Interaction volume radius: 5 \u00c5
Interaction volume height: 15 \u00c5
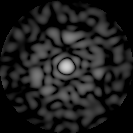
Disorder parameter: 0.8319